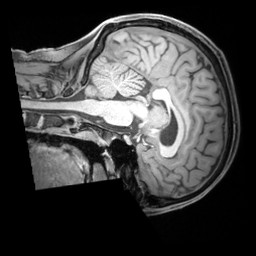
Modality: T1w
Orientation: sagittal
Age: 27
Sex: male
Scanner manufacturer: siemens
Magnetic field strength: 3 T
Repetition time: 1.97 s
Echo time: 0.00206 s